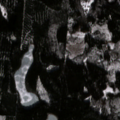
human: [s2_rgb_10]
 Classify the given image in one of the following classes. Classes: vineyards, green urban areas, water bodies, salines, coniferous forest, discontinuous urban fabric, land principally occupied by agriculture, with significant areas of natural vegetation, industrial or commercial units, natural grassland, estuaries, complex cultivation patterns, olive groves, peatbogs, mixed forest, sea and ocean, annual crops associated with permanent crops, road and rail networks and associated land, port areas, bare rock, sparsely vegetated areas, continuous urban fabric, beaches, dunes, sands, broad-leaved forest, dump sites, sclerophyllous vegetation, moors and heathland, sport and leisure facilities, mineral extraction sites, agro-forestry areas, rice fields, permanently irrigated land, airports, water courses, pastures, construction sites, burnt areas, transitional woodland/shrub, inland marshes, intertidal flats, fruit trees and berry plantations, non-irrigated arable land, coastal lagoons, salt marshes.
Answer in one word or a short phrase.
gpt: land principally occupied by agriculture, with significant areas of natural vegetation, coniferous forest, mixed forest, transitional woodland/shrub